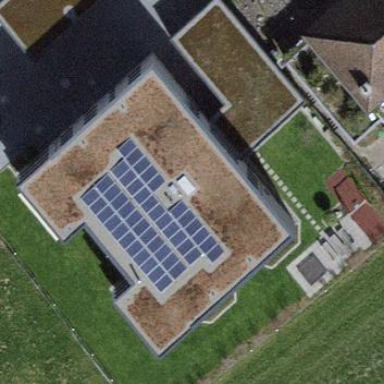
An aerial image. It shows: Solar power generator.